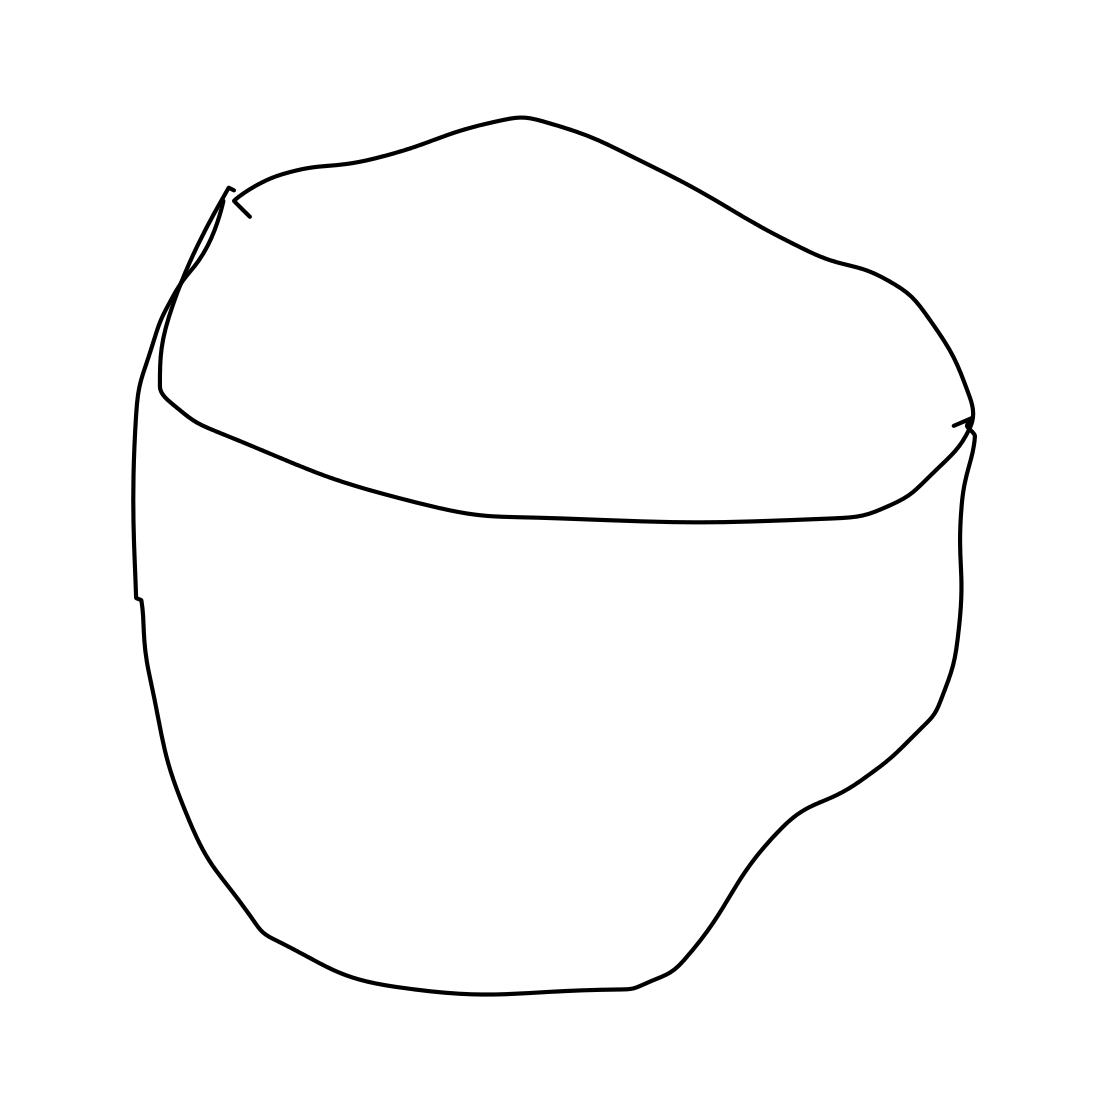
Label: basket